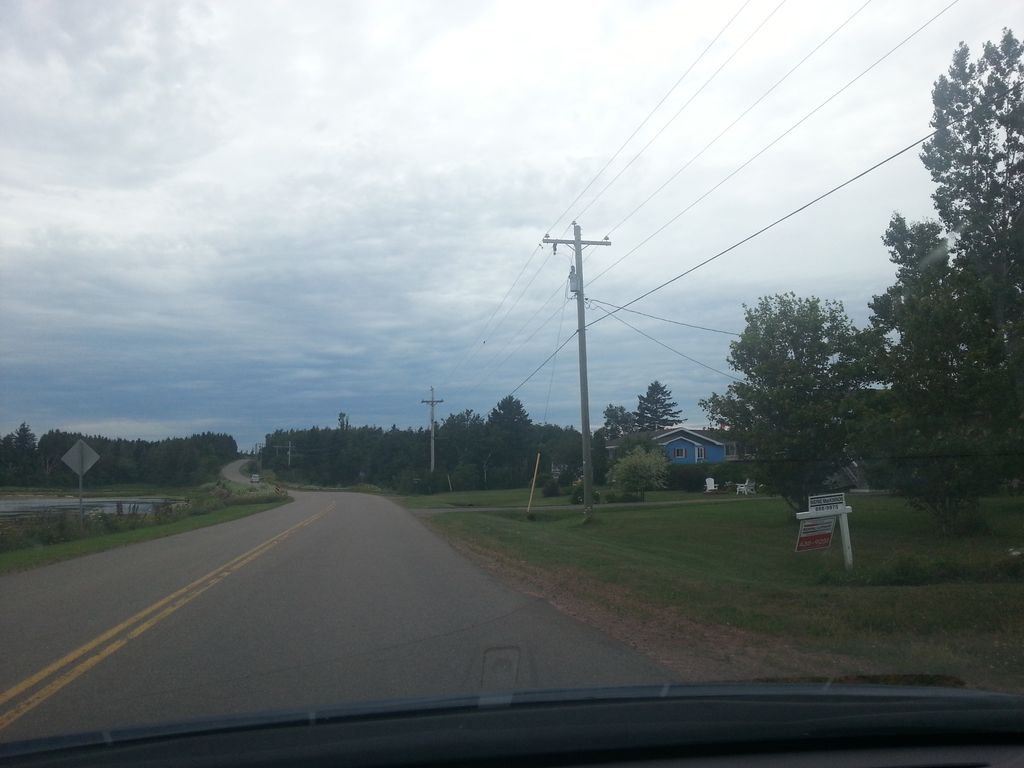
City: charlottetown